Question: Using this command from SSH I can upload a whole folder into Google Cloud Storage:
'''
gsutil cp -R folder_big gs://bucket_name
'''
Those are files inside the folder:

I don't want to click individually on each file to make it public.
How do I make the folder (and all files inside) automatically public on upload?
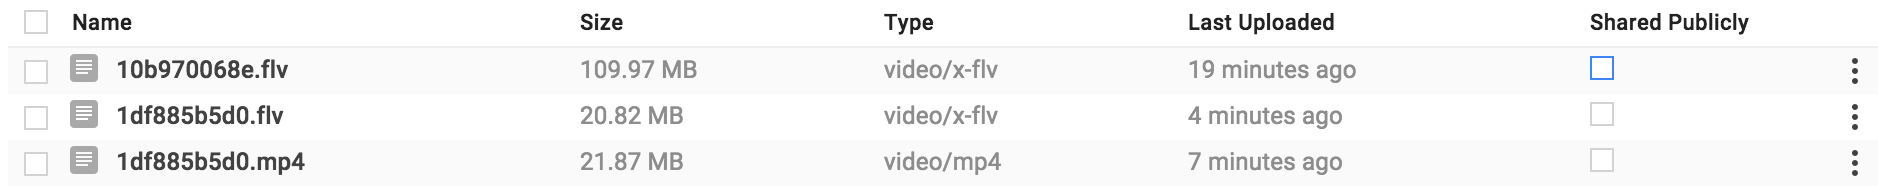
Answer: You could do:
'''
gsutil cp -a public-read -R folder_big gs://bucket_name
'''
Note: if it's a large folder you would likely get a substantial performance improvement if you use the multi-threading option:
'''
gsutil -m cp -a public-read -R folder_big gs://bucket_name
'''